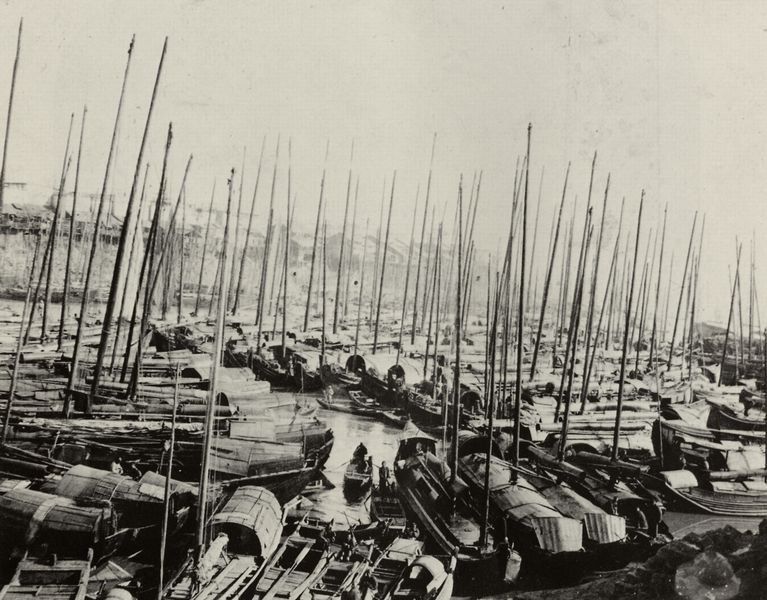
Titel: Boote auf dem Yangtze Fluss
Künstler: Chinesischer Photograph
Schlagwörter: himmel, mann, meer, wasser, weiß, fluss, menschen, see, stadt, ufer, grau, hell, holz, licht, männer, schwarz, mensch, stein, häuser, spiegelung, brücke, gewässer, kanal, sonne, händler, boot, boote, handel, kahn, ruder, küste, schiff, schiffe, segel, segelboot, strand, liegen, enge, italien, venedig, fischer, mast, transport, mauer, nebel, hafen, kähne, ladung, kai, masten, pier, steg, reflexe, ruderboot, rudern, bretter, menschenleer, segelboote, takelage, vor anker, segeln, foto, fotografie, photographie, regen, eng, überdachung, stangen, orient, asien, schwarz weiss, viele, photo, reihen, dschunken, kiel, china, fernweh, sehnsucht, dicht, kaufleute, flotte, bote, indien, aufnahme, jacht, yacht, beiboot, yachthafen, voll, kajüte, hochragend, waren, holzboote, gedrängt, fernost, überfüllt, hongkong, kabinen, beibootr, dichte, dschunke, gemüsehändler, handelsboote, liegeplätze, shanghai, vielzahl, vietnam, kajüten, er, wassert, rahstangen, masten+